Question: I have this code :
'''
void Main()
{
System.Timers.Timer t = new System.Timers.Timer (1000);
t.Enabled=true;
t.Elapsed+= (sender, args) =>c();
Console.ReadLine();
}
int h=0;
public void c()
{
h++;
new Thread(() => doWork(h)).Start();
}
public void doWork(int h)
{
Thread.Sleep(3000);
h.Dump();
}
'''
I wanted to see what happens if the interval is 1000 ms and the job process is 3000 ms.
However I saw a strange behavior -
the 3000 ms delay occurs !
How can I make each 'doWork' sleep 3000 ms?
As you can see here, at the beginning there is a 3 second delay, and then it iterates 1 second each.

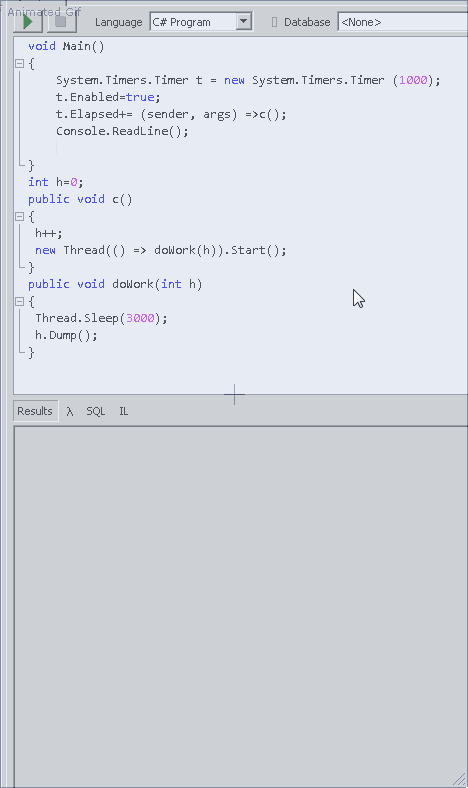
Answer: Every time the timer ticks, you start a thread to do some sleeping; that thread is completely isolated, and the timer is going to keep on firing every second. Actually, the timer fires every second you move the 'Sleep(3000)' into 'c()'.
What you have currently is:
'''
1000 tick (start thread A)
2000 tick (start thread B)
3000 tick (start thread C)
4000 tick (start thread D, A prints line)
5000 tick (start thread E, B prints line)
6000 tick (start thread F, C prints line)
7000 tick (start thread G, D prints line)
8000 tick (start thread H, E prints line)
...
'''
It is unclear what you are trying to do. You could disable the timer when you don't want it firing, and resume it again once ready, but it is unclear what the purpose of the 'Sleep()' is here. Another option is just a 'while' loop with a 'Sleep()' in it. Simple, and doesn't involve lots of threads.